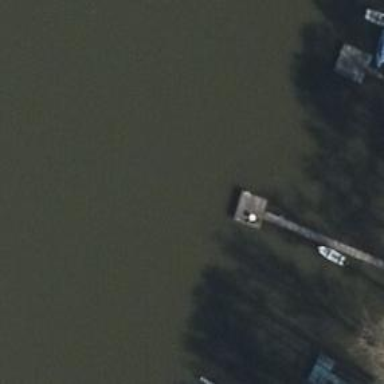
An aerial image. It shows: Man-made pier.